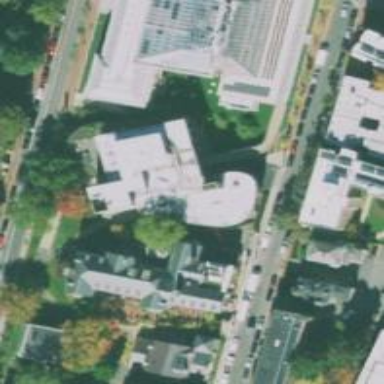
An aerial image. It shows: Arts centre.